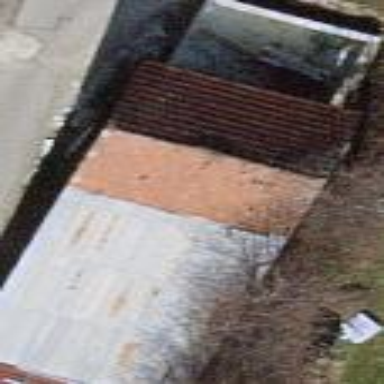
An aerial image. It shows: Cowshed building.